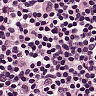
Metastatic tissue present: no